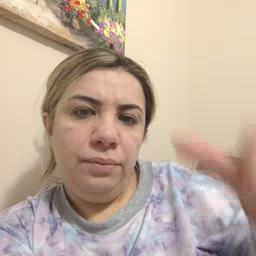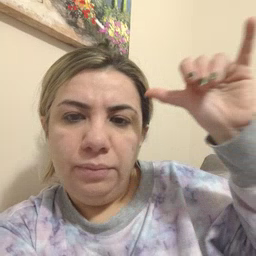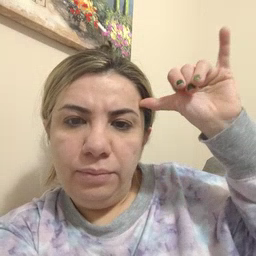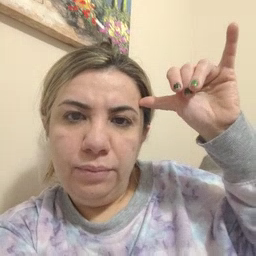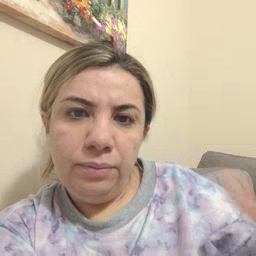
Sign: cow